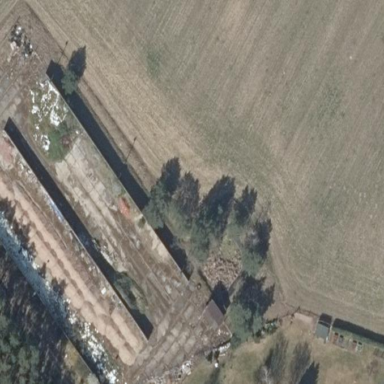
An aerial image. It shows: Farmyard area.